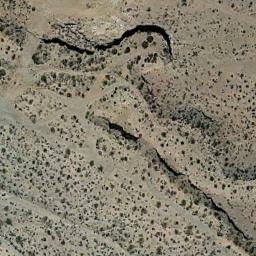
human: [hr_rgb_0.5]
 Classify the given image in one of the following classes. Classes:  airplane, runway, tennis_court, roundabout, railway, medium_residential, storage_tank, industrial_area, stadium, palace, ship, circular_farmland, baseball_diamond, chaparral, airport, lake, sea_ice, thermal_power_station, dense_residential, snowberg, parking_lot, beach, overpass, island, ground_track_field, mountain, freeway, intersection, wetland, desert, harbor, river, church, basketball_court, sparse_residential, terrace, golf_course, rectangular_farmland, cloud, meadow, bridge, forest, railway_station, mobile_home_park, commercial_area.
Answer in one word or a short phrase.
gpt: chaparral